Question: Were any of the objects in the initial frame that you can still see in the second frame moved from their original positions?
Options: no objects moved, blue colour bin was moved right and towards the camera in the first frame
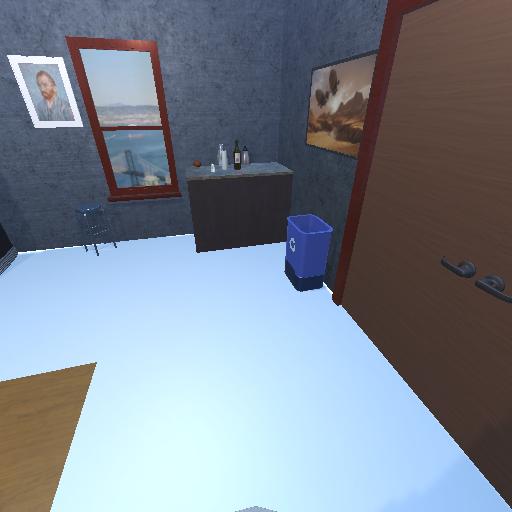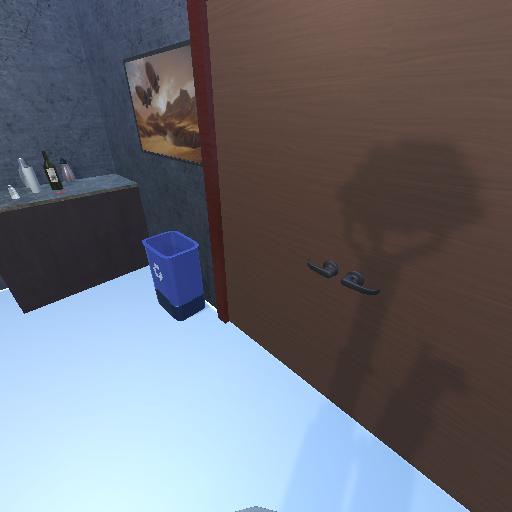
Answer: no objects moved